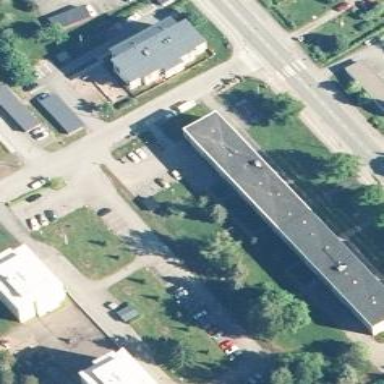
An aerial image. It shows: Building with flat roof.